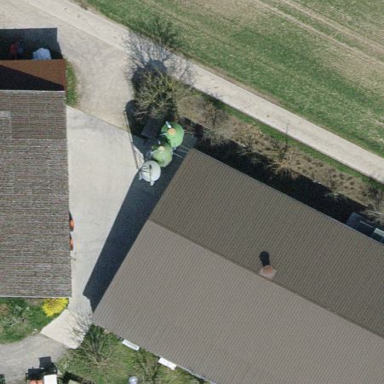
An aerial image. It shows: Industrial building used for chicken breeding.